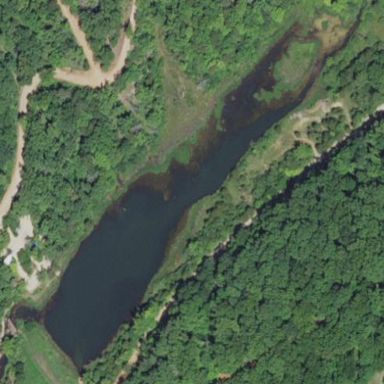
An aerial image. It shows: Reservoir.